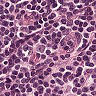
Metastatic tissue present: no